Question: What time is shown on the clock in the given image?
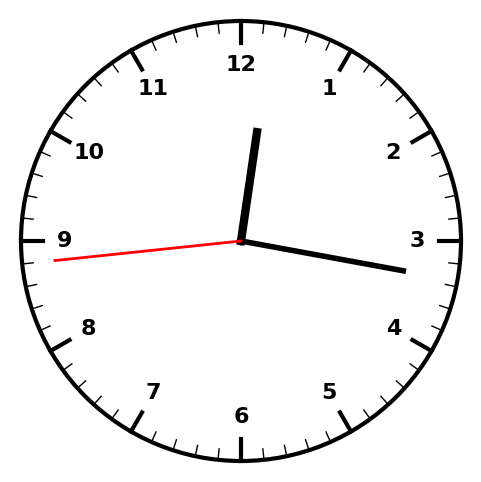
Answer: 12:16:44